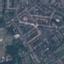
Land use / land cover class: Residential